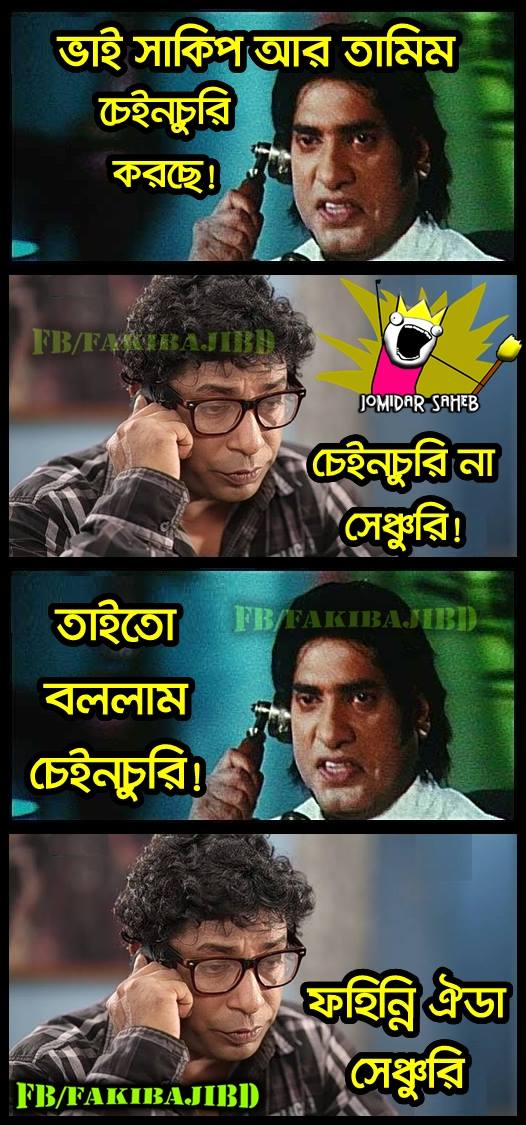
Caption: ভাই সাকিপ আর তামিম চেইনচুরি করছে! চেইনচুরি না সেঞ্চুরি! তাইতো বললাম চেইনচুরি! ফহিন্নি ঐটা সেঞ্চুরি
Label: non-hate